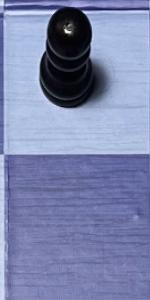
Label: Empty